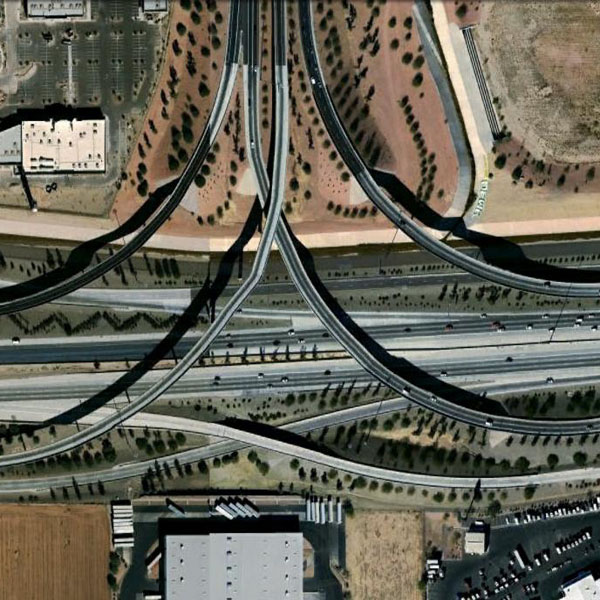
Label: Viaduct